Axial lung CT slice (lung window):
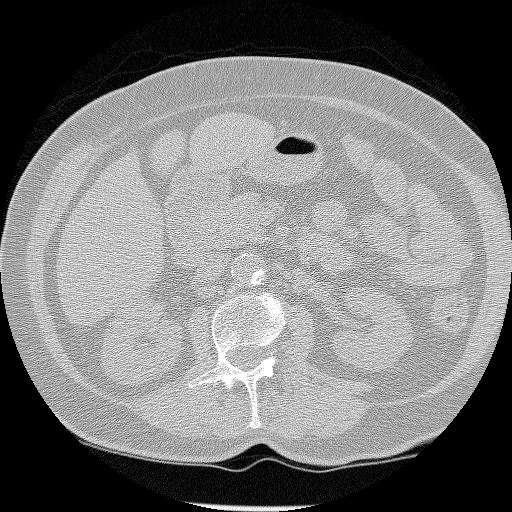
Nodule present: no